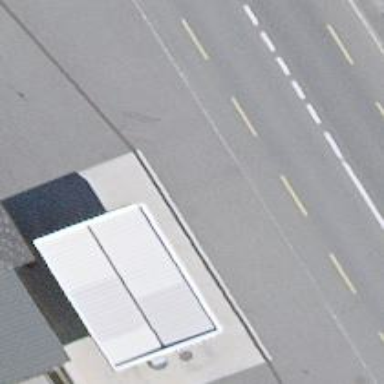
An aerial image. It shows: Building that serves as fuel station.